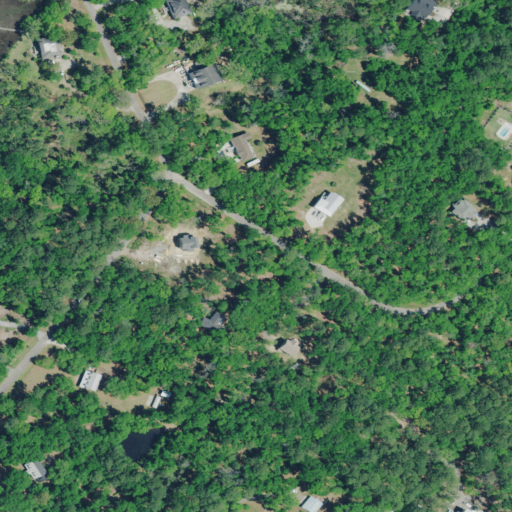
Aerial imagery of cape in South Carolina named The Neck containing evergreen forest, open development, mixed forest, low intensity development, herbaceous wetlands, and grassland